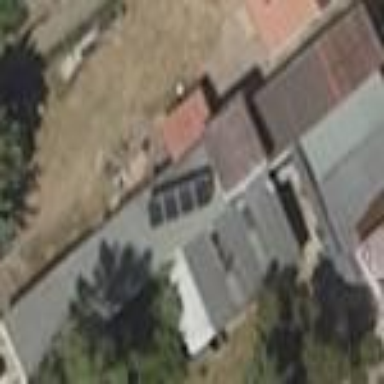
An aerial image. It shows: Shed.